Question: First of all, sorry if this is in the wrong category, as I am not sure what the cause of this problem is.
For educational purposes I have created a small "Hello World" application
'''
#include <iostream>
int main() {
std::cout << "Hello World
";
return 0;
}
'''
I have tried compiling it with both Visual Studio as well as MINGW-64(g++ -m64 main.cpp), as a 64-bit application. It runs perfectly on my Windows computer, but when I try to run it within the latest Windows PE it doesn't print out any thing. I have also tried with std::cin so that the program doesn't stop right away, but the same thing happens - no output and no error.

I know WinPE is very limited in terms of included libraries and subsystems, but I really thought that this simple Hello World app would run. The WinPE environment is 64-bit, that 's why I am compiling as 64-bit
Any ideas where I should start?
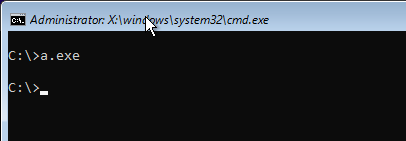
Answer: I found the actual problem. I didn't compile the application statically which caused it to rely on dependencies not found in WinPE. I re-compiled it using the '-static' flag and it now works as expected on both WinPE and desktop versions of Windows.